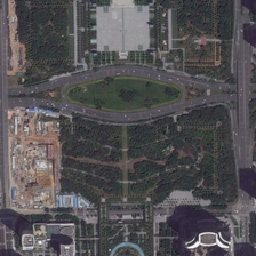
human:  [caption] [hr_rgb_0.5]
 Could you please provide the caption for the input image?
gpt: around the flower bed is the road, near the road is a residential area .

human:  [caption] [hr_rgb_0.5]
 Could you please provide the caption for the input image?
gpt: There is a flower bed in the middle of the square.

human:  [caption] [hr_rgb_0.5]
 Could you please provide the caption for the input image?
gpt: There is a flower bed in the middle of the square.

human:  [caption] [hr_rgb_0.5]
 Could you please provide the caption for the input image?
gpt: There is a flower bed in the middle of the square.

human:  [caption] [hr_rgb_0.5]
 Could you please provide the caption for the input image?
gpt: There is a flower bed in the middle of the square.